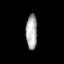
Tissue: prostate
Cell type: T cells
Senescence score: 0.7482
Nuclear area (px): 386
Mean DAPI intensity: 170.347